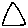
Label: triangle